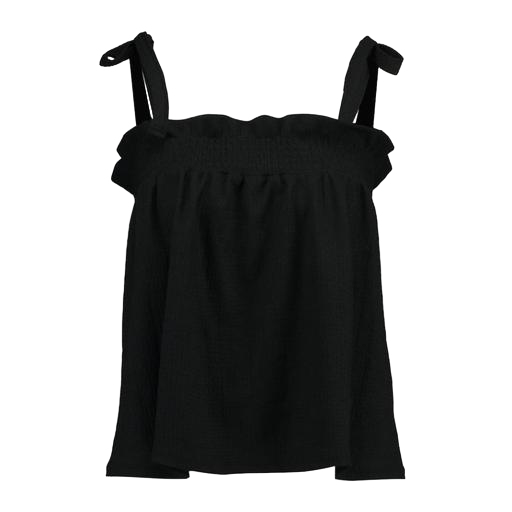
black olivia tank, black arthur top, black romy tank, white background